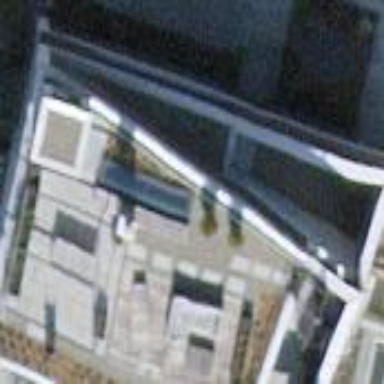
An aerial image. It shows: Gabled building with grey roof.